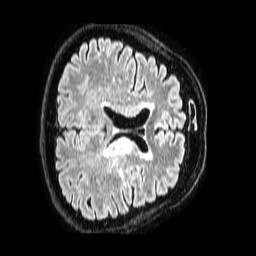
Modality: FLAIR
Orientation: axial
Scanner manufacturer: philips
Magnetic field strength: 1.5 T
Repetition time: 4.8 s
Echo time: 0.3 s